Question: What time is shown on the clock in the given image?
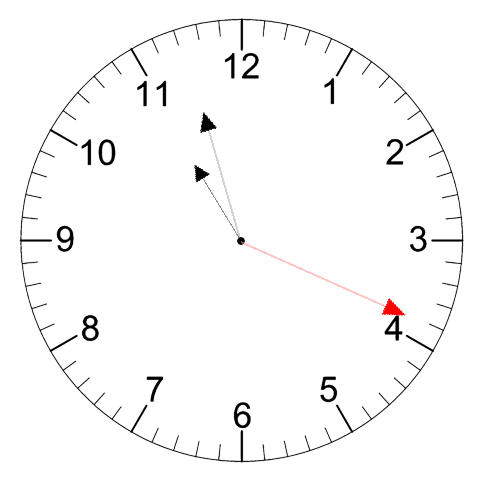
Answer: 10:57:19